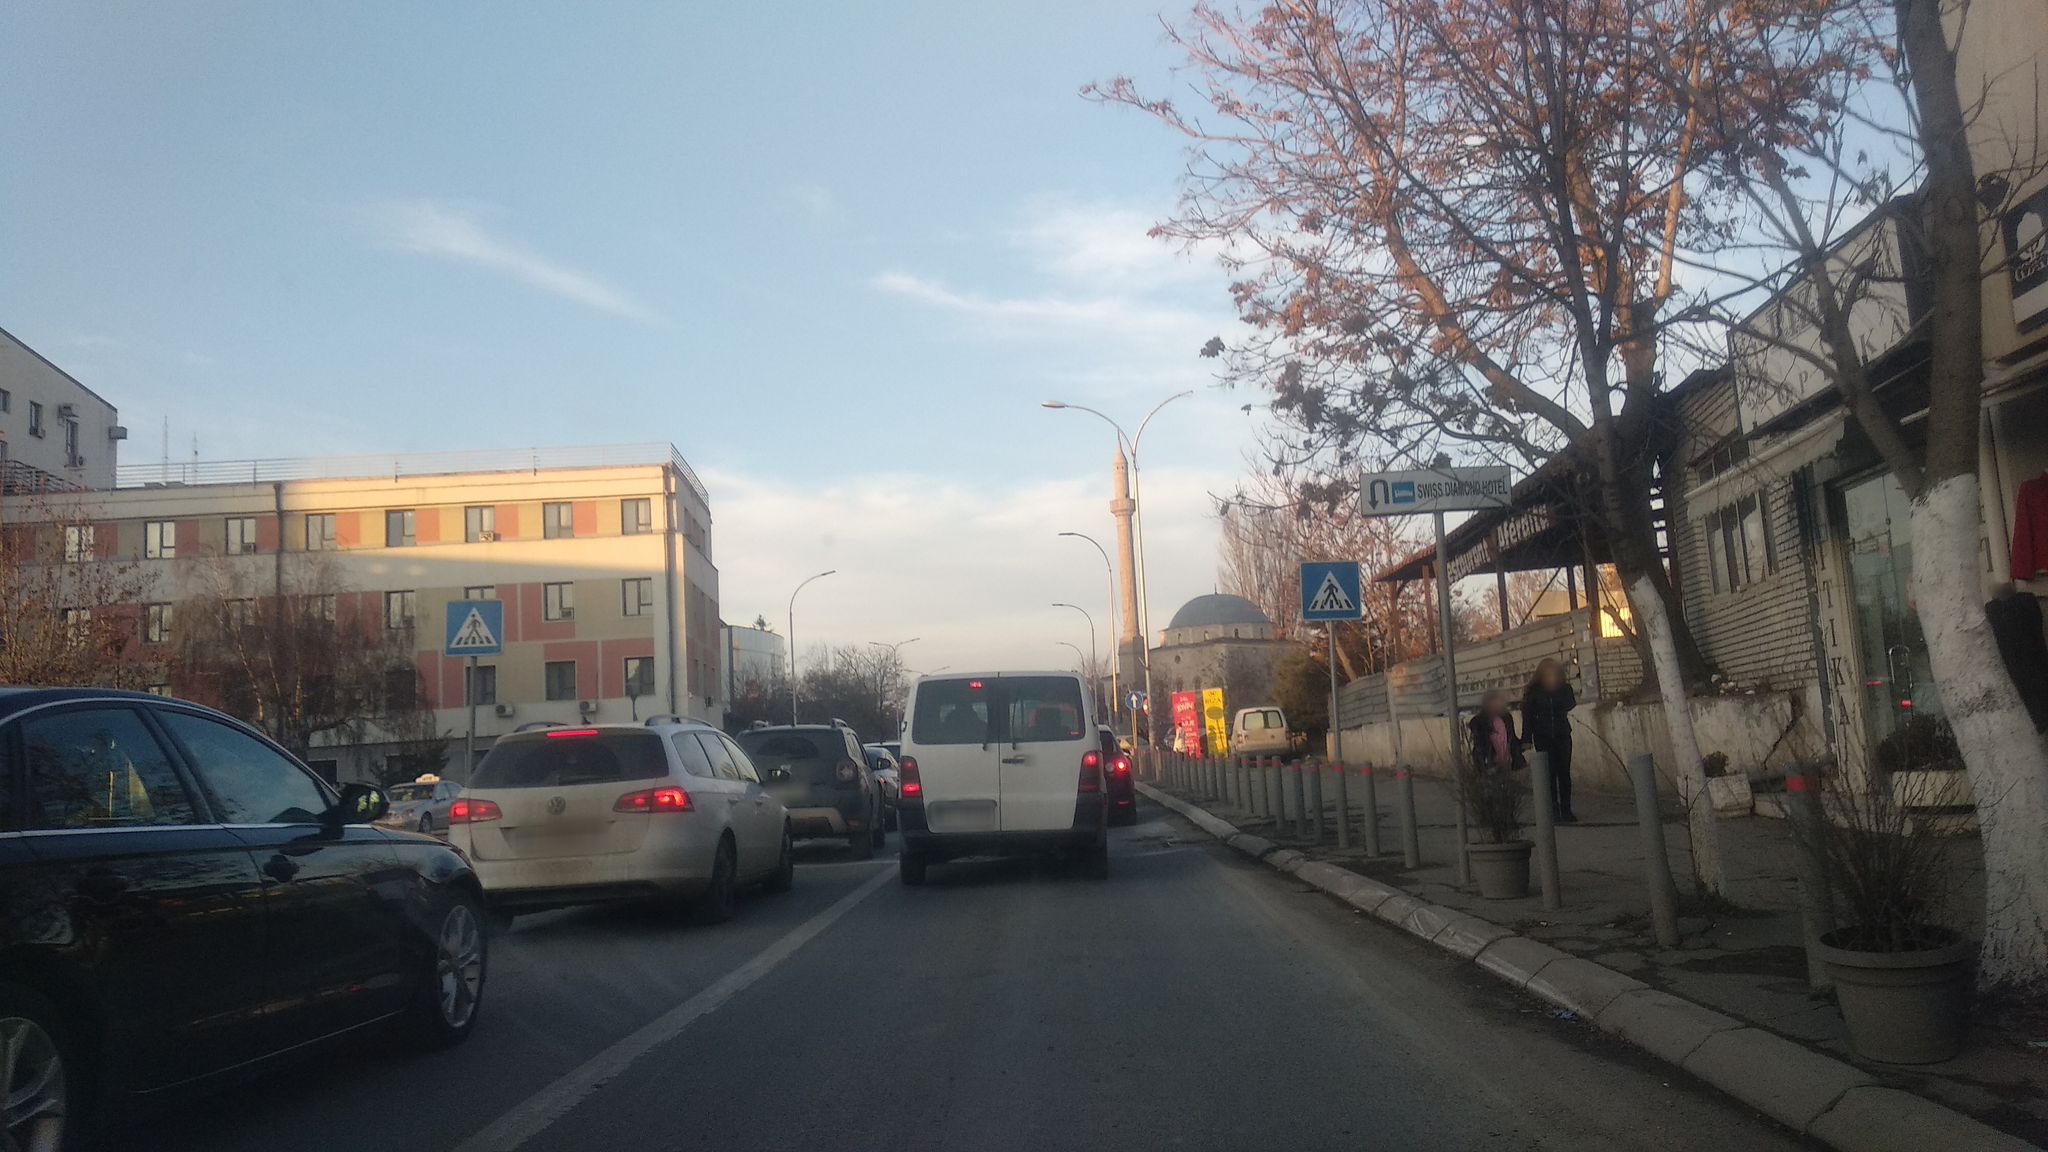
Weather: snowy
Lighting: day
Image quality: good
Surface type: driving surface
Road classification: primary
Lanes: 2
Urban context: urban centre
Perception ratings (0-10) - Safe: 3.02, Lively: 7.91, Beautiful: 4.48, Boring: 4.71, Depressing: 4.05, Wealthy: 8.88